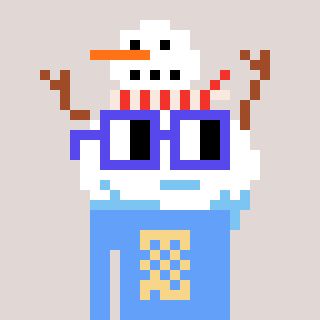
a pixel art character with square blue glasses, a snowman-shaped head and a blue-colored body on a warm background